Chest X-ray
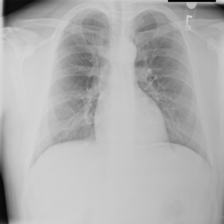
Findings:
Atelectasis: negative
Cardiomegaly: negative
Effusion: negative
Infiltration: negative
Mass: negative
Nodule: negative
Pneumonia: negative
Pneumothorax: negative
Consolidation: negative
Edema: negative
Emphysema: negative
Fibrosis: negative
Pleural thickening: negative
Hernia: negative